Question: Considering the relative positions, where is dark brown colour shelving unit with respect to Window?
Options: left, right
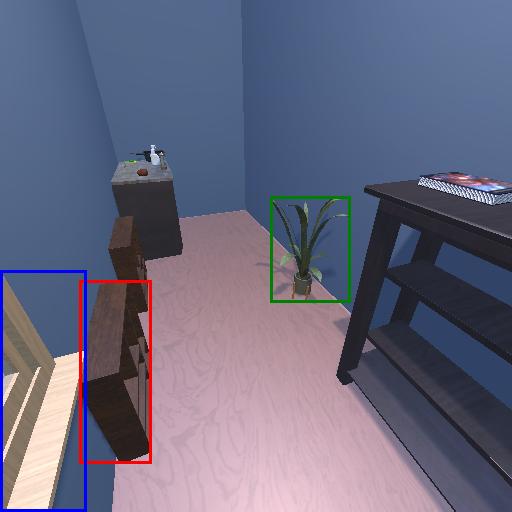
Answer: left